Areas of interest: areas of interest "Memorial Hall"
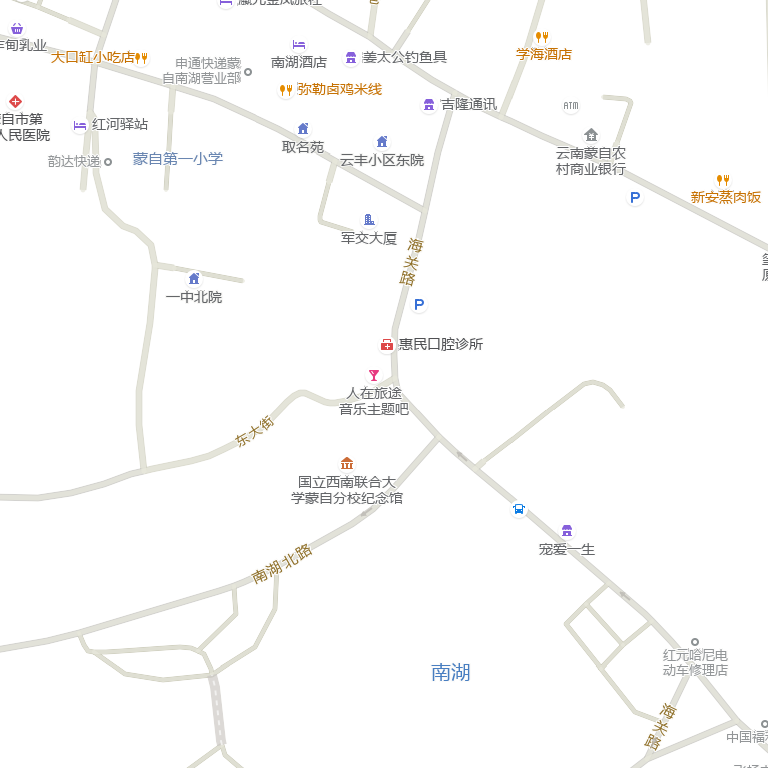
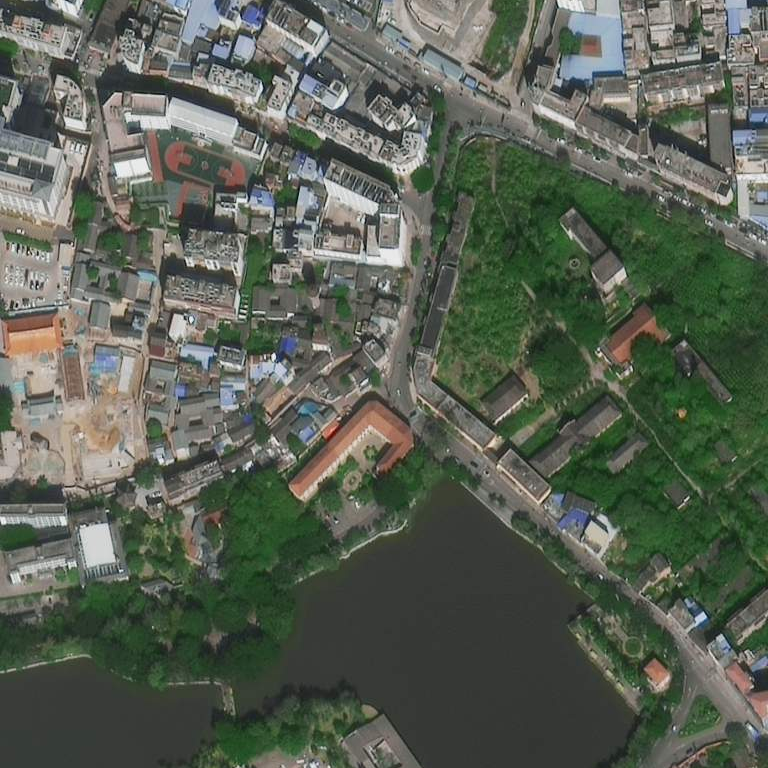